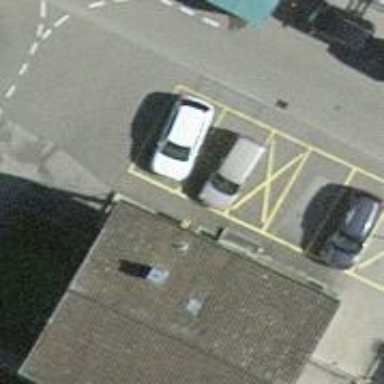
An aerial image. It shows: Bicycle parking area with wall loops.